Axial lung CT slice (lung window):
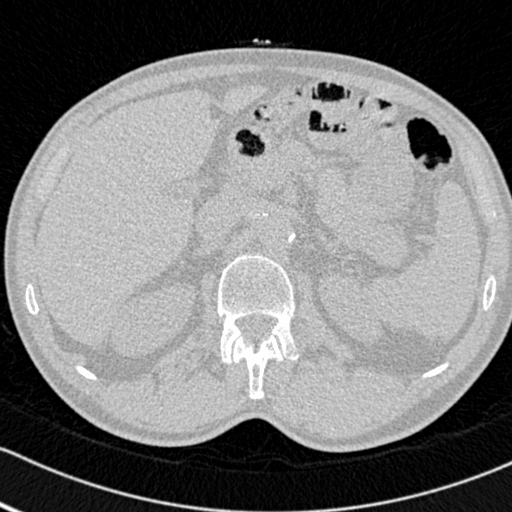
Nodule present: no